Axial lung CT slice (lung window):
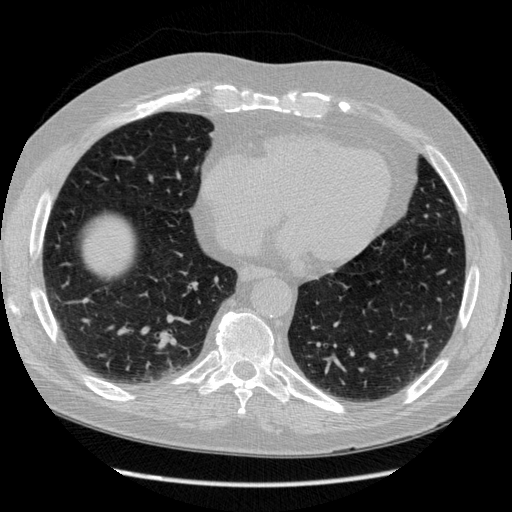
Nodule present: no